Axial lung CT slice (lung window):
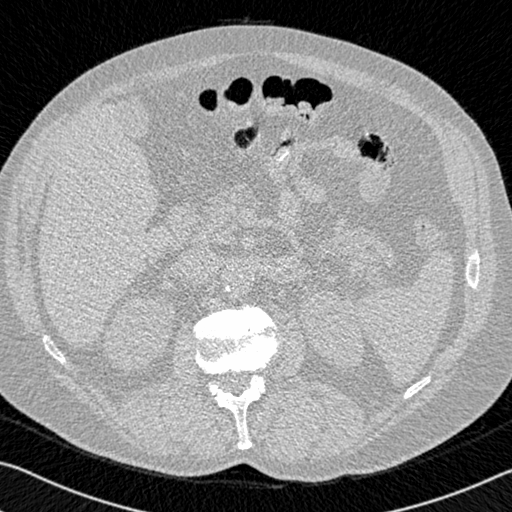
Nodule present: no